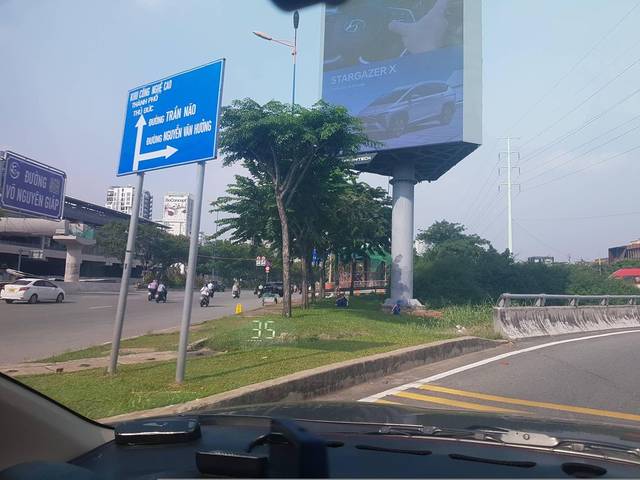
Region: Vietnam
Coordinates: 10.8, 106.733